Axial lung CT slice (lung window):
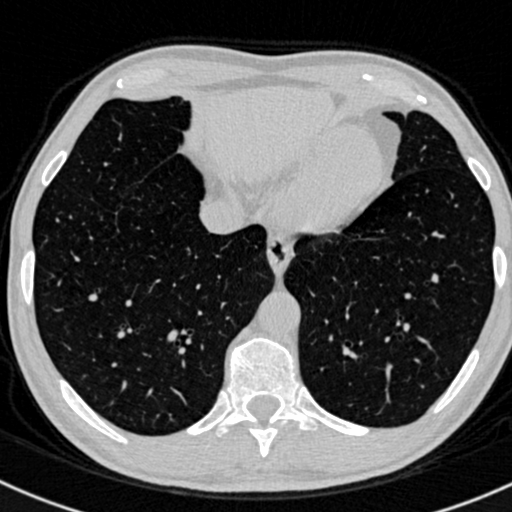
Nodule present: no